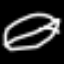
Label: leaf